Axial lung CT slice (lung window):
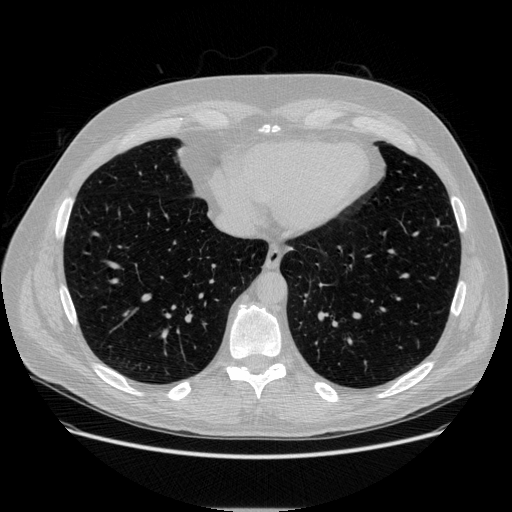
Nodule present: no